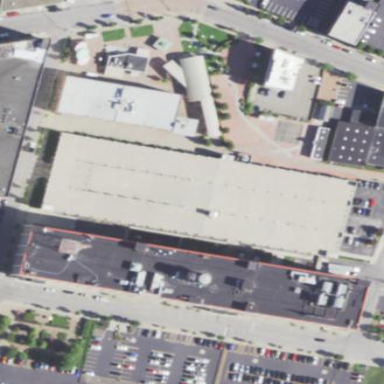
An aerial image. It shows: Multi-storey parking building.